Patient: sex M, age 77
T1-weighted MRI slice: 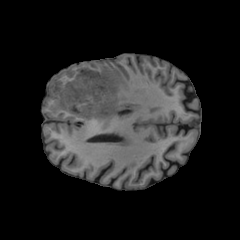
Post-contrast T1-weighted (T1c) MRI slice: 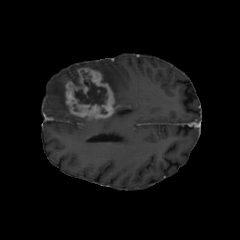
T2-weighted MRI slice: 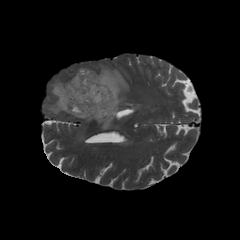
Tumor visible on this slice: yes
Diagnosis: Glioblastoma, IDH-wildtype
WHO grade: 4